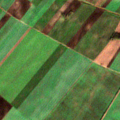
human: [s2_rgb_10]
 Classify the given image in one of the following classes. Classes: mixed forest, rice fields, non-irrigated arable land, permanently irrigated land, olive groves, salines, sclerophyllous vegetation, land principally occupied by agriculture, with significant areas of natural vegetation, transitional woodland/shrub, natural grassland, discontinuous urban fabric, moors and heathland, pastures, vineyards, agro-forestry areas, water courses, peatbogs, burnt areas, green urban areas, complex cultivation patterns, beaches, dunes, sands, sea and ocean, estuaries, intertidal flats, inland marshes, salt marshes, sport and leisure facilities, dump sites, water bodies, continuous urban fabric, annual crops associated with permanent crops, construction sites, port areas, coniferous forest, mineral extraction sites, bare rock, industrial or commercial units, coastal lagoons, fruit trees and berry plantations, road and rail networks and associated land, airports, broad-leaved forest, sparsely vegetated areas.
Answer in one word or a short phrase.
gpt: non-irrigated arable land, complex cultivation patterns, land principally occupied by agriculture, with significant areas of natural vegetation